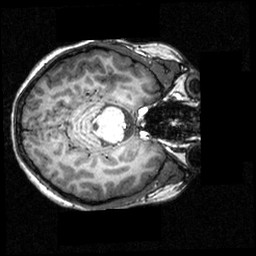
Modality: T1w
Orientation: axial
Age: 20
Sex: female
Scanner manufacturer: siemens
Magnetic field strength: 3.951 T
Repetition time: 1.5 s
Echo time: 0.00335 s